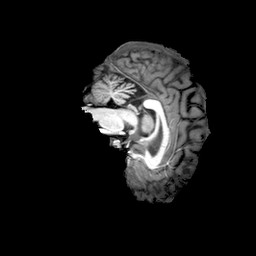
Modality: T1w
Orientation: sagittal